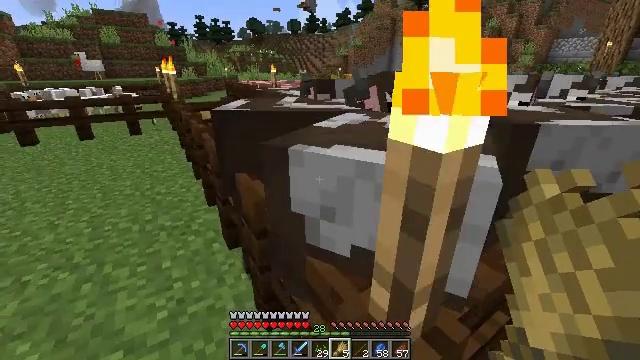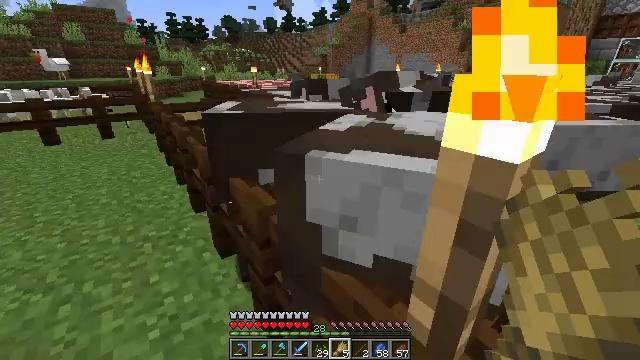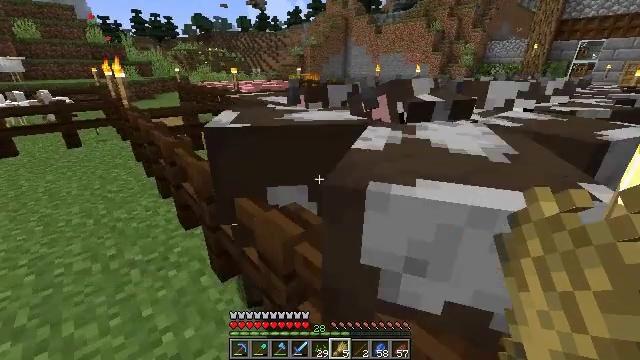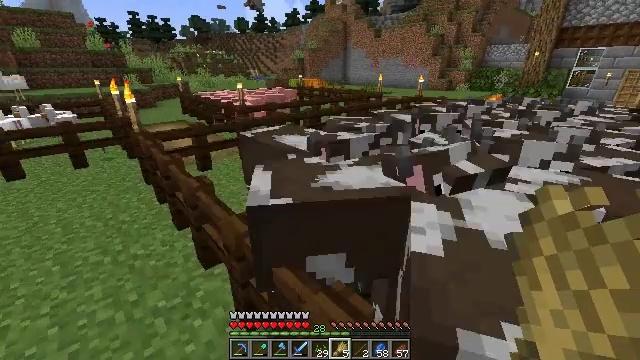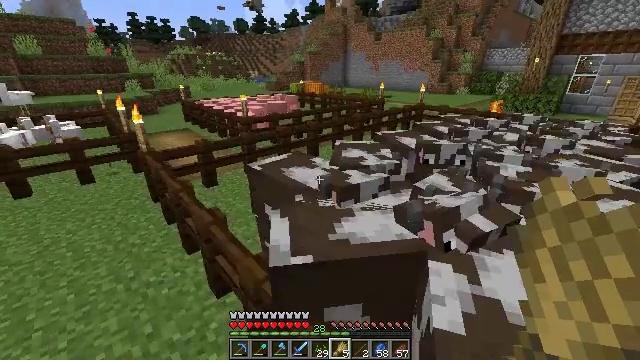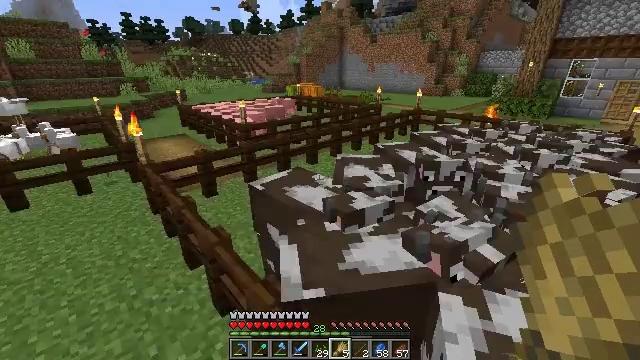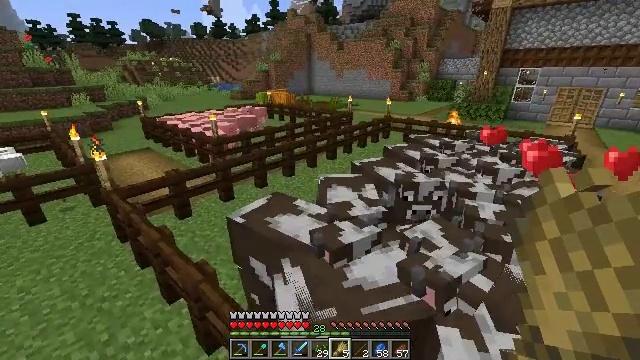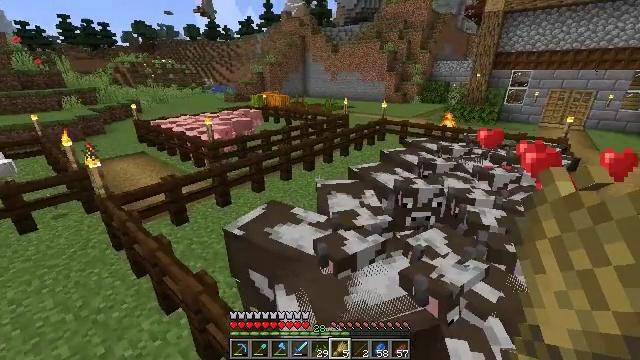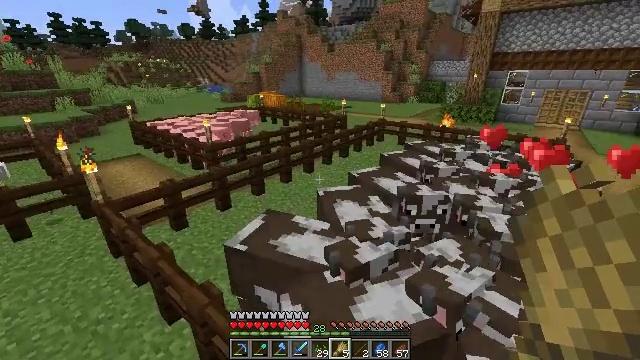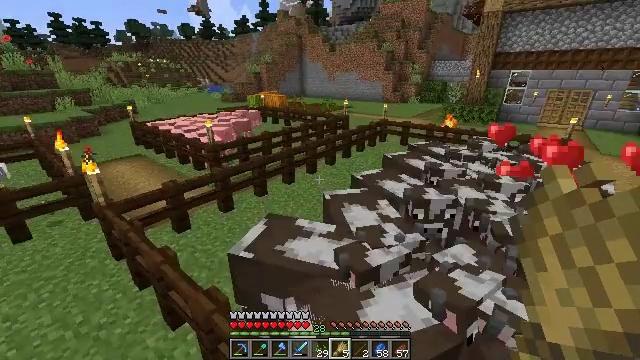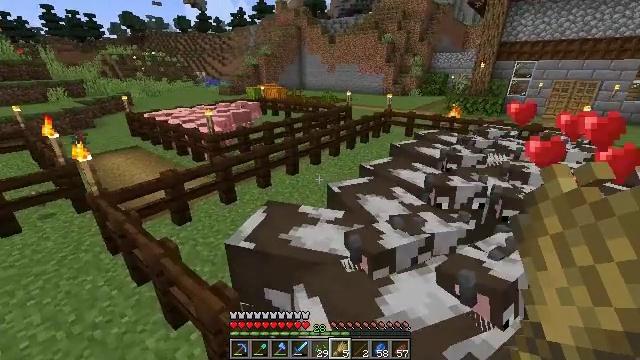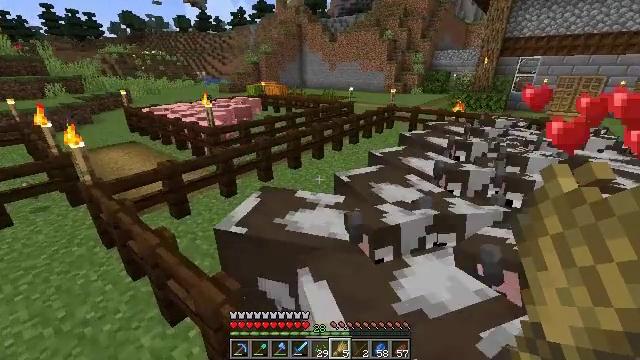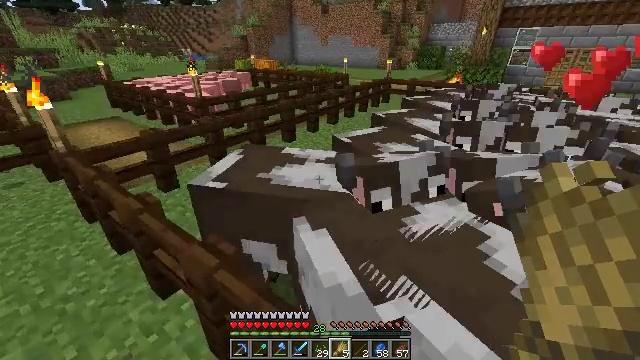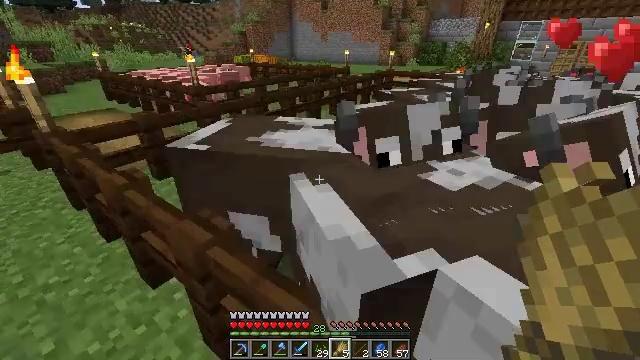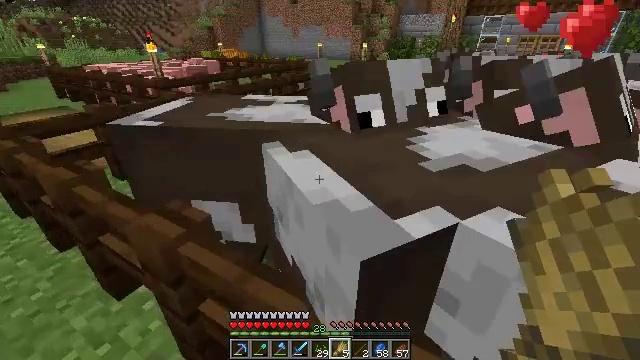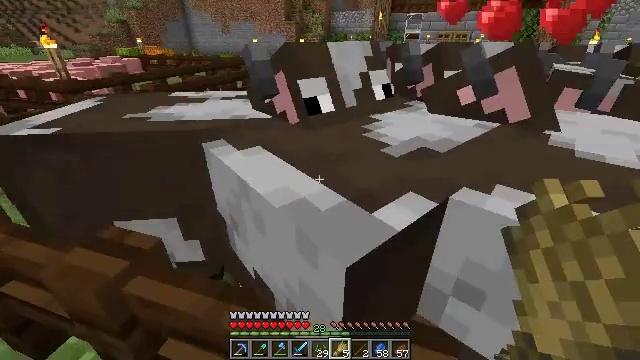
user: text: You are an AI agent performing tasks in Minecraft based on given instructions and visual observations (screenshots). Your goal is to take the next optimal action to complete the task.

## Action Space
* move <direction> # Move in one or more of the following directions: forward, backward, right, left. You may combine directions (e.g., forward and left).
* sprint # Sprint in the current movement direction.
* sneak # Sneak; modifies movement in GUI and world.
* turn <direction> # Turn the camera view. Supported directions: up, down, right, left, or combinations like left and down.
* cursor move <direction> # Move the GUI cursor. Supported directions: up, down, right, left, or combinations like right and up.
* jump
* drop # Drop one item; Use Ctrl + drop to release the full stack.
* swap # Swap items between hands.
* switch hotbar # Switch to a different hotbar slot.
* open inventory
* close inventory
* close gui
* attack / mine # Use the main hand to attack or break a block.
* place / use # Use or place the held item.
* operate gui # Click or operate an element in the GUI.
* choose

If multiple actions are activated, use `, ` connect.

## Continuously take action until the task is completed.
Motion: motion action
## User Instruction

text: Combat the chicken.
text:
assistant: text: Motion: move forward and move left, turn right
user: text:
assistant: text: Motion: move forward and move left, turn right, use / place
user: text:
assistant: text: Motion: move forward and move left, use / place, jump
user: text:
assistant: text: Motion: move forward and move left, use / place, jump
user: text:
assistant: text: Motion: move forward and move left, use / place
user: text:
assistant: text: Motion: move forward and move left, turn right
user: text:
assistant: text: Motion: move forward and move left, turn right, use / place
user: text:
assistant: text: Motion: move forward, use / place
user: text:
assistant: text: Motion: move forward, use / place
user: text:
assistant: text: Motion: move forward, turn down, use / place
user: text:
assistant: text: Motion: move forward
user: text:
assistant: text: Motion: move forward, turn right and down, use / place
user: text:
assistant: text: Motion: move forward, use / place
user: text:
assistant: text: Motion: move forward, turn right, use / place
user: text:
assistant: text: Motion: move forward, turn right
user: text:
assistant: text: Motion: move forward, use / place
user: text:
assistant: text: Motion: move forward, use / place
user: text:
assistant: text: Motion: move forward, use / place
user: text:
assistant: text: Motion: move forward
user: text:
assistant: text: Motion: move forward, use / place
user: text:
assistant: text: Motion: move forward, turn right, use / place
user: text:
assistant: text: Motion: move forward, use / place, jump
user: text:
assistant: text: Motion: move forward, turn right and down, use / place, jump
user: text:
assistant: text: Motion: move forward, jump
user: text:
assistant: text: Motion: move forward, use / place
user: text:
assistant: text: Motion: move forward, use / place
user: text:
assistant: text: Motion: move forward and move left, use / place
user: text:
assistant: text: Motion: move forward and move left
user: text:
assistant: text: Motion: move forward and move left, use / place
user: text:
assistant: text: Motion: move forward and move left, use / place